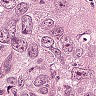
Metastatic tissue present: yes